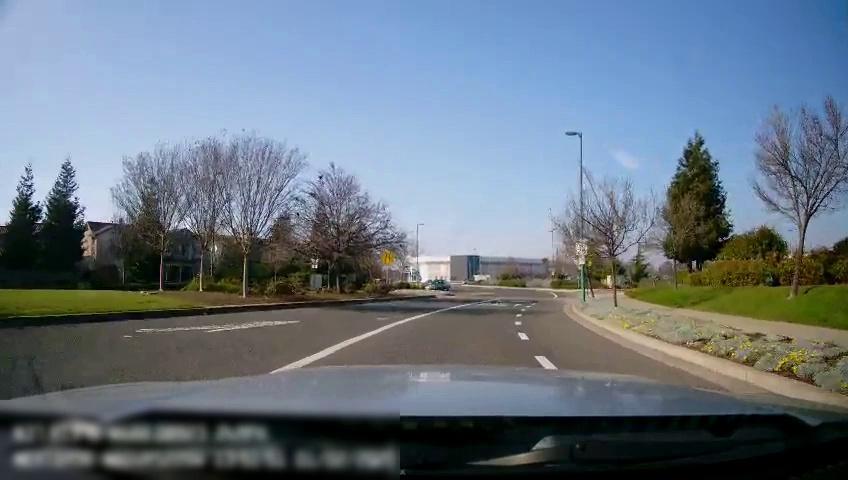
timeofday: Day
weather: Sunny
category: Drivable Space
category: Vehicles | Car
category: Lanes | Alternate Lane
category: Lanes | Alternate Lane
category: Traffic | Signs